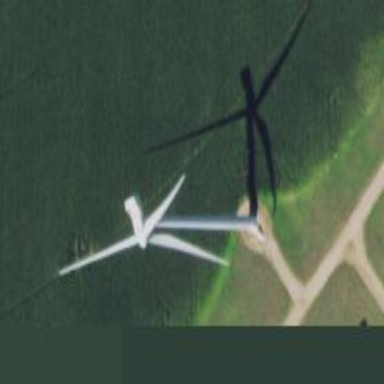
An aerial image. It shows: Wind generator using horizontal axis wind turbines.